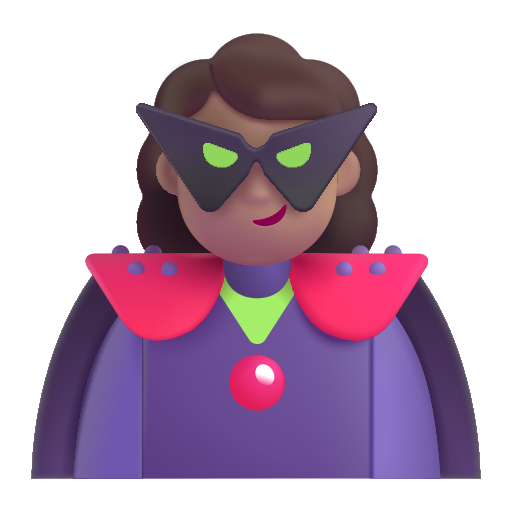
woman supervillain color